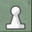
Piece: wP